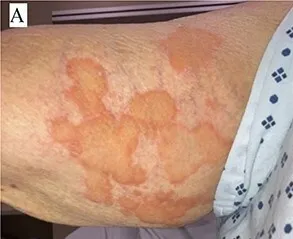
(A) Right arm with annular and serpiginous, edematous, yellowish plaques with erythematous borders.
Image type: medical_photograph (skin_photograph)